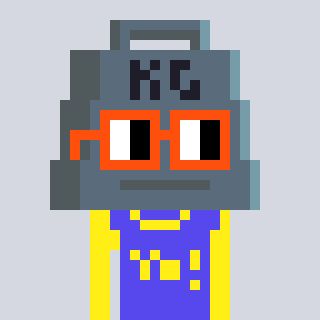
a pixel art character with square orange glasses, a weight-shaped head and a computerblue-colored body on a cool background